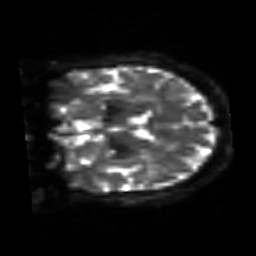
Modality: sbref
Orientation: coronal
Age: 62
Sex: female
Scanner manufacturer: siemens
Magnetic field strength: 3 T
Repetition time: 3.2 s
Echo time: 0.081 s